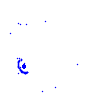
Particle: pion